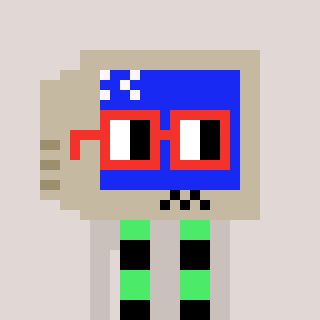
a pixel art character with square red glasses, a old monitor-shaped head and a foggrey-colored body on a warm background